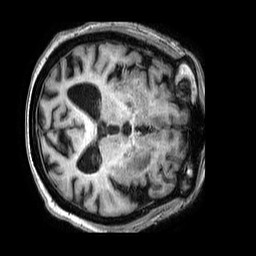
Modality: T1w
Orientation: axial
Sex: female
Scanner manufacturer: philips
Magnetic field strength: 3 T
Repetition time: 0.006585 s
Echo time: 0.002958 s